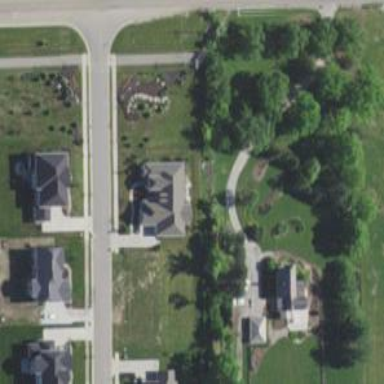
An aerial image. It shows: Driveway.